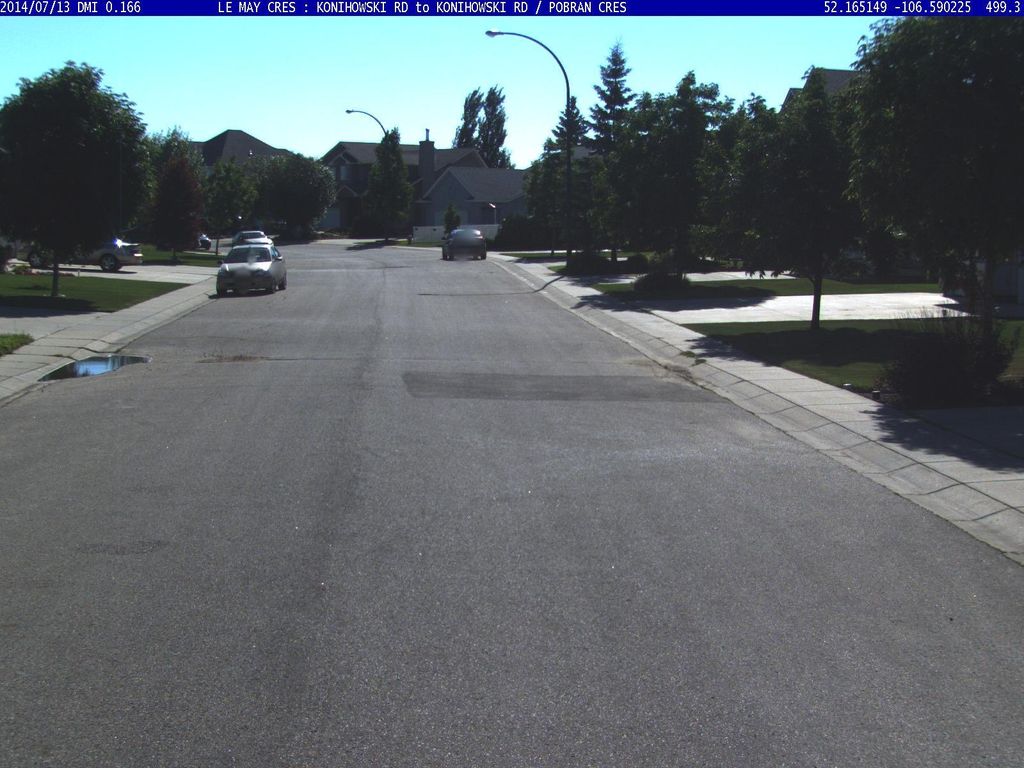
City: saskatoon